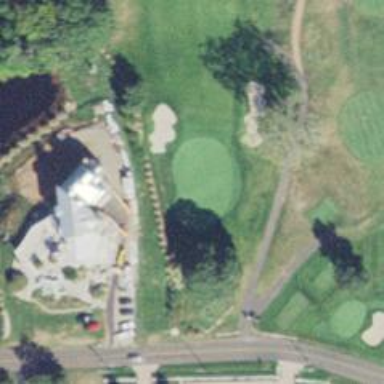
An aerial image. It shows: View of golf hole.